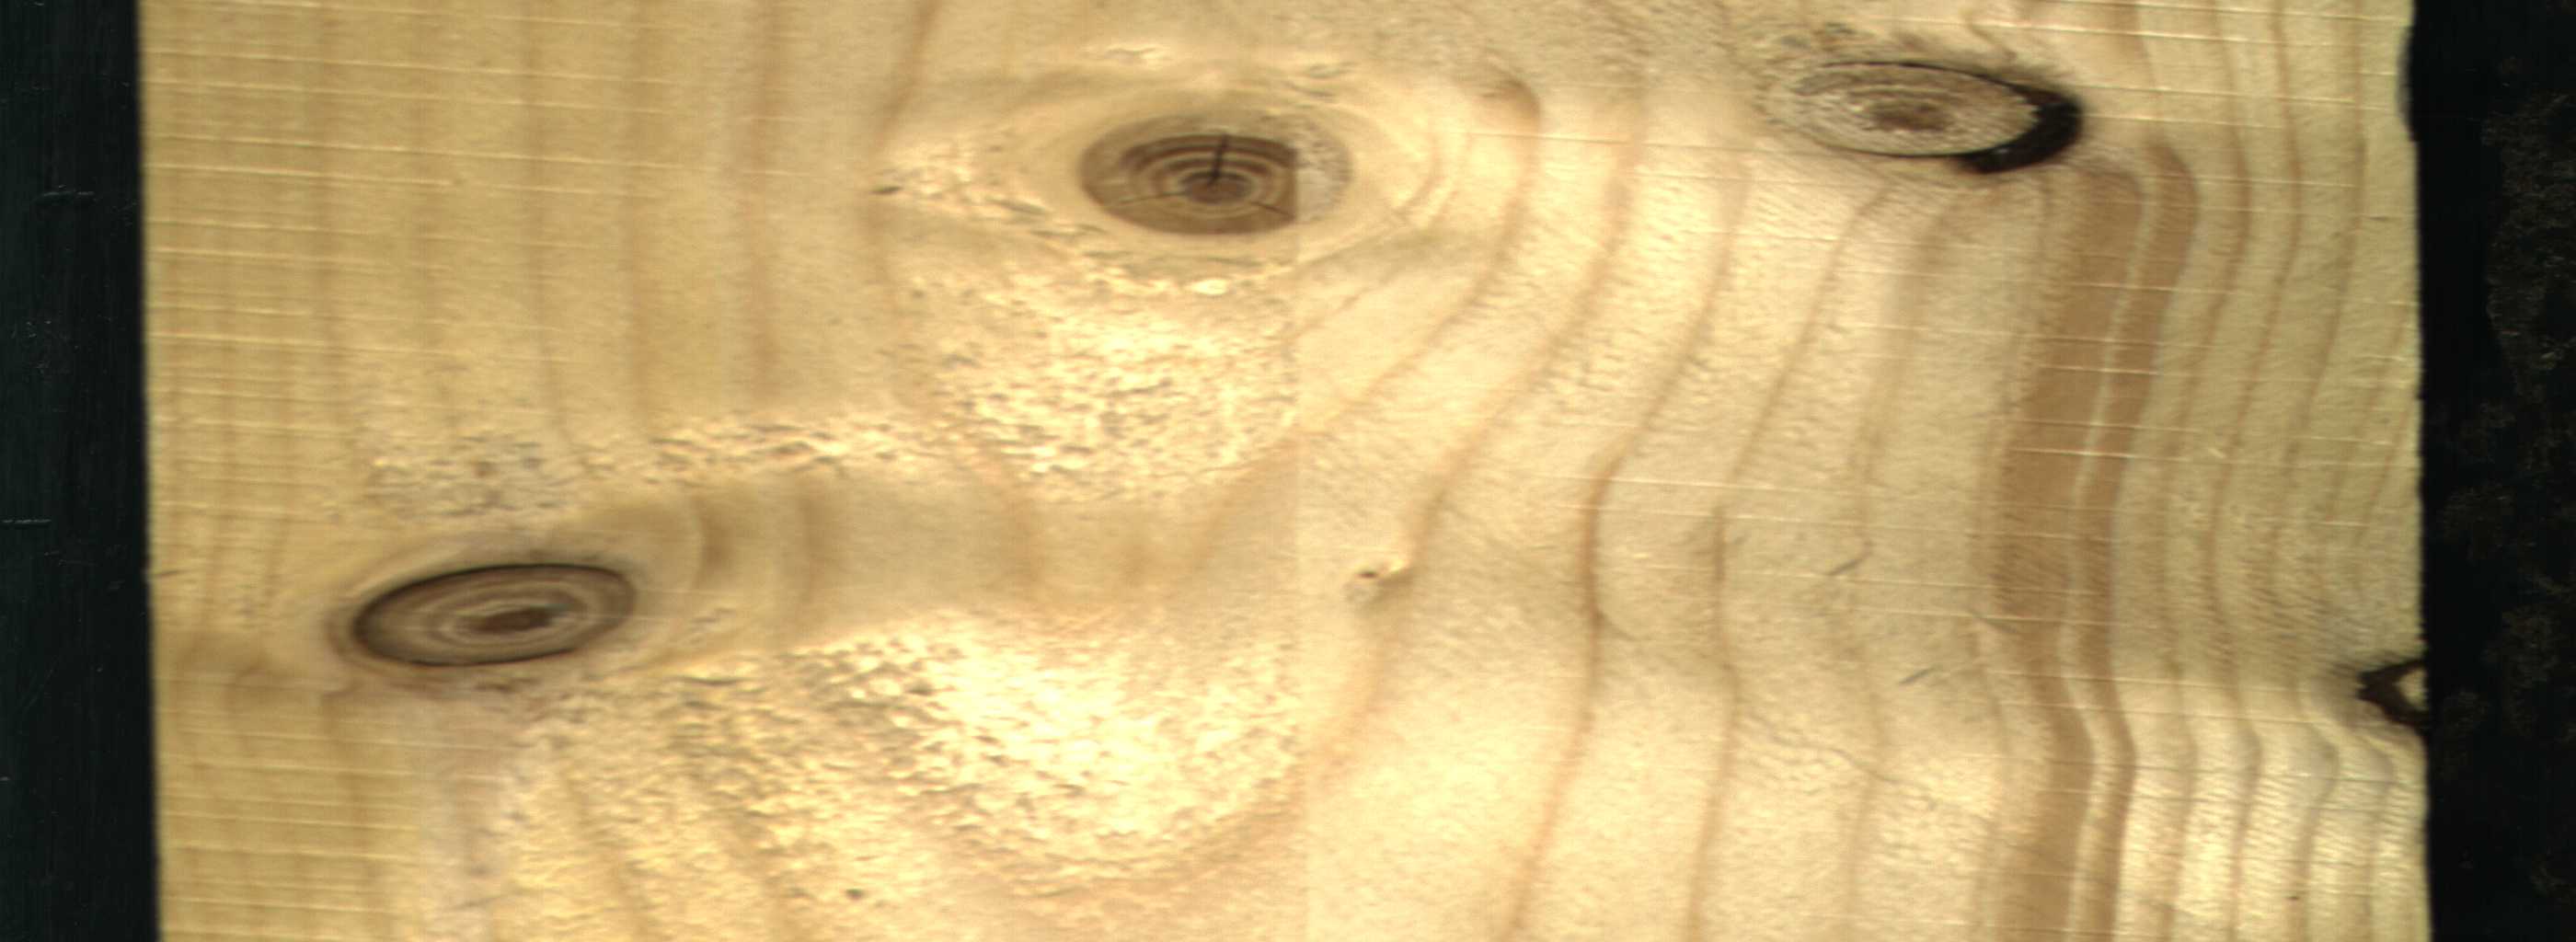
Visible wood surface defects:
Quartzity
knot_with_crack
Knot_missing
Dead_Knot
Dead_Knot